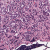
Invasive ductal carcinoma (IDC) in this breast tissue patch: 1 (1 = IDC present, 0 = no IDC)